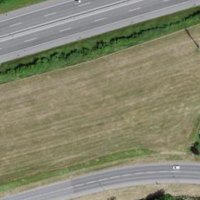
EUNIS habitat code: 57
Species observed at this site:
Milvus milvus
Corvus corone
Larus michahellis
Buteo buteo
Falco tinnunculus